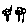
Label: tree